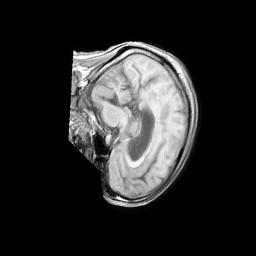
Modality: T1w
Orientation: sagittal
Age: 64
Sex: female
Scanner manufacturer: philips
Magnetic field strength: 1.5 T
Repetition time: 0.16 s
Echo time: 0.001837 s